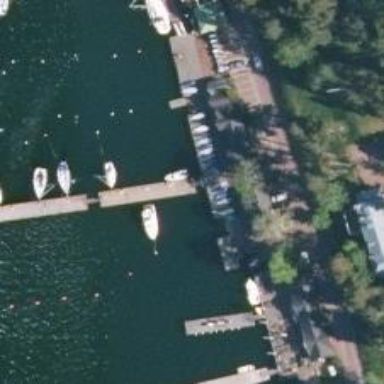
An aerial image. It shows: Pier with mooring facilities.